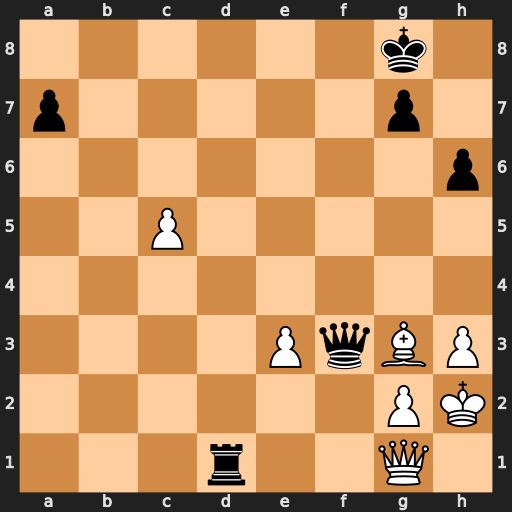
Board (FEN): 6k1/p5p1/7p/2P5/8/4PqBP/6PK/3r2Q1
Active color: w
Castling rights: -
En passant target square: -
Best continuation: gxf3 Rxg1 Kxg1